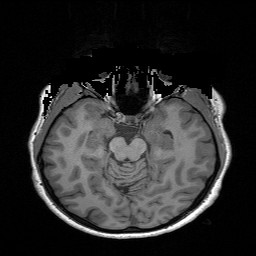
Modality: T1w
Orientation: coronal